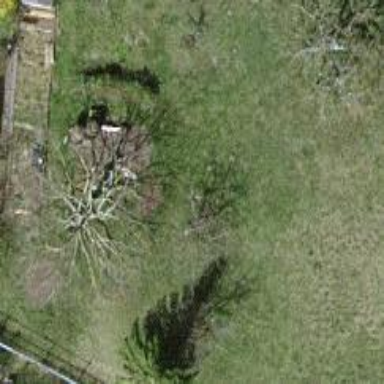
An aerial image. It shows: Single tag "natural: tree."